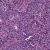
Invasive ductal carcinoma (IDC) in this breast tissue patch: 1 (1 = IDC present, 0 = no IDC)